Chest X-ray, PA view. Patient: 31 years old, sex F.
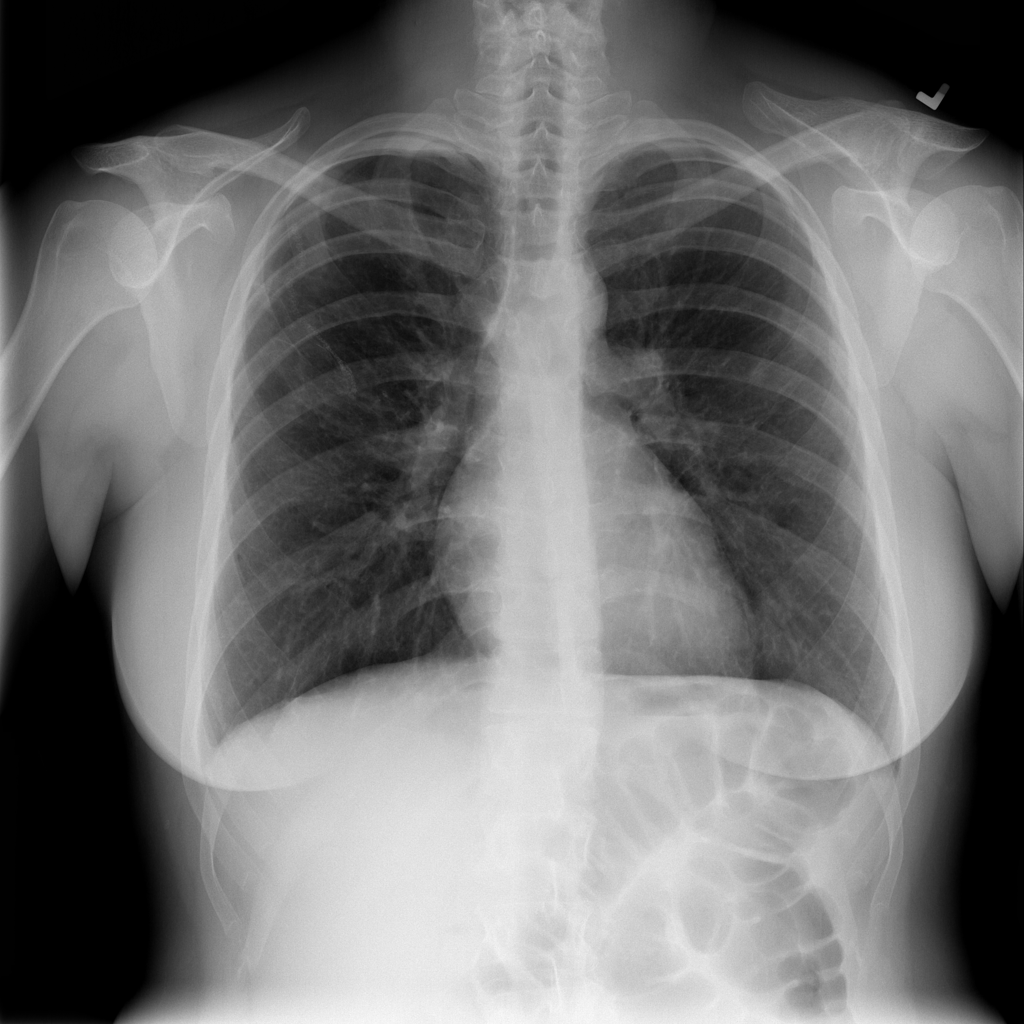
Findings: No Finding